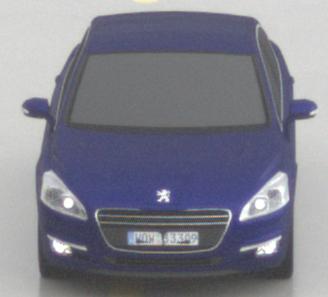
Make: Peugeot
Model: 508 120 VTi
Detailed model: 508 (I) Limousine
Model produced from: 2011/03
Model produced until: 2014/05
Doors: 4
Color: blue
Road condition: wet road
Daytime: midday
Contrast: low contrast